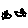
Label: hexagon